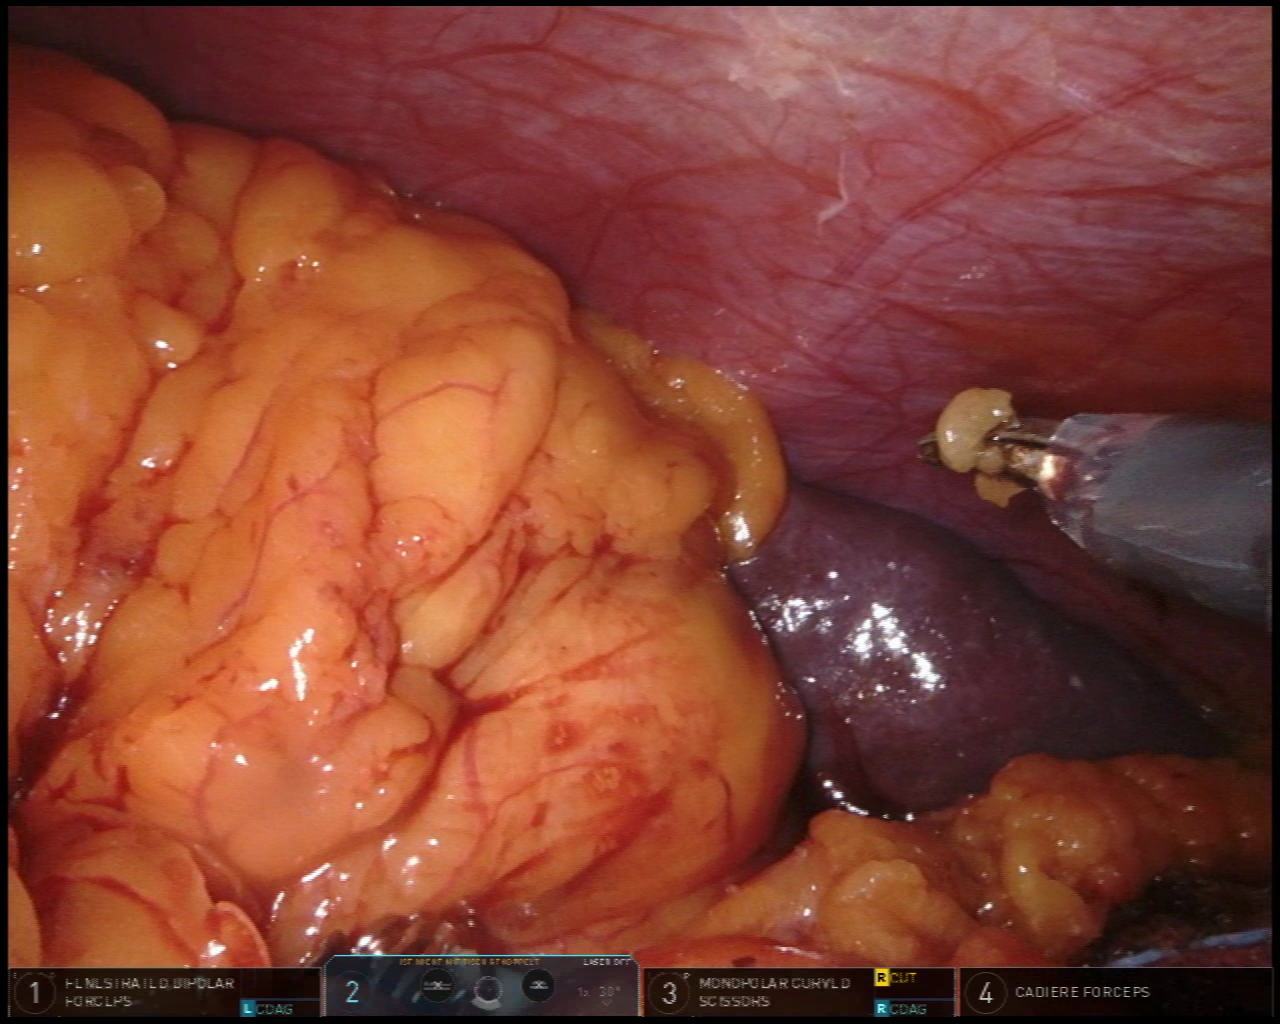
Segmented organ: spleen
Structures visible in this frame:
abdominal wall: yes
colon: no
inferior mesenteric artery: no
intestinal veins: no
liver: no
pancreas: no
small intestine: no
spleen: yes
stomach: no
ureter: no
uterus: no
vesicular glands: no